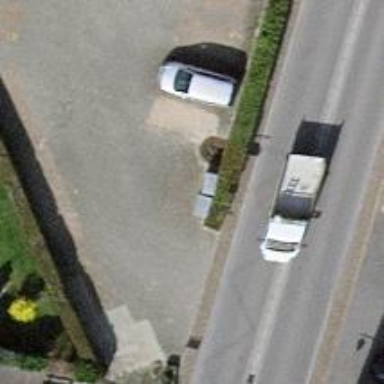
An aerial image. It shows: Bus stop along the road.